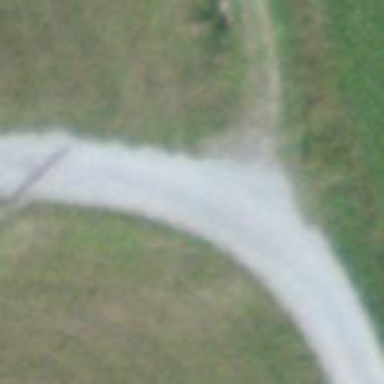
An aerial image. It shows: Track with grade3 tracktype.